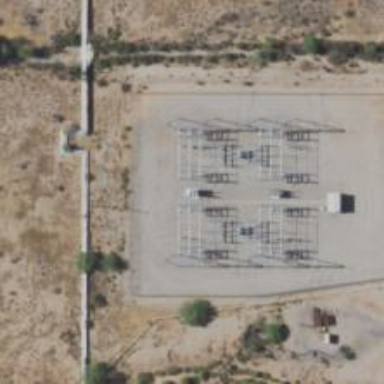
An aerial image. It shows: Switch for power supply.